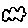
Label: cloud